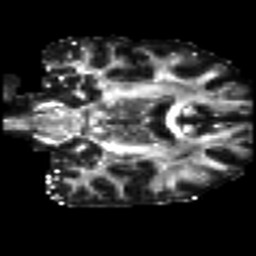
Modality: FA
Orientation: coronal
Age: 50
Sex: female
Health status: ill
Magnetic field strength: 3 T
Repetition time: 8.4 s
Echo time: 0.0926 s